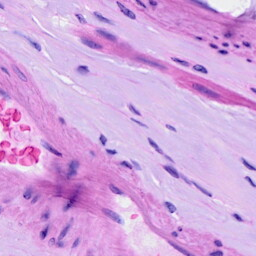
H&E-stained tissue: Ovarian